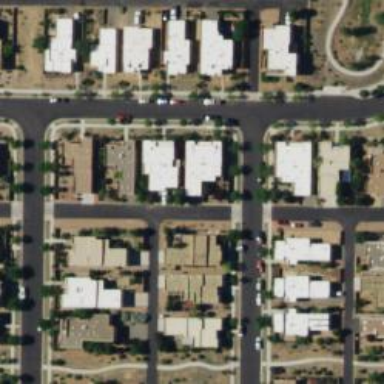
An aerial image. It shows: Alley with asphalt surface designated as service road.